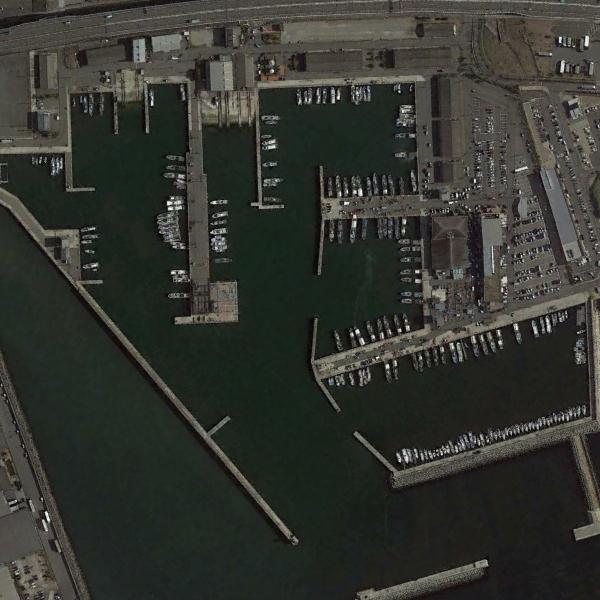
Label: Port